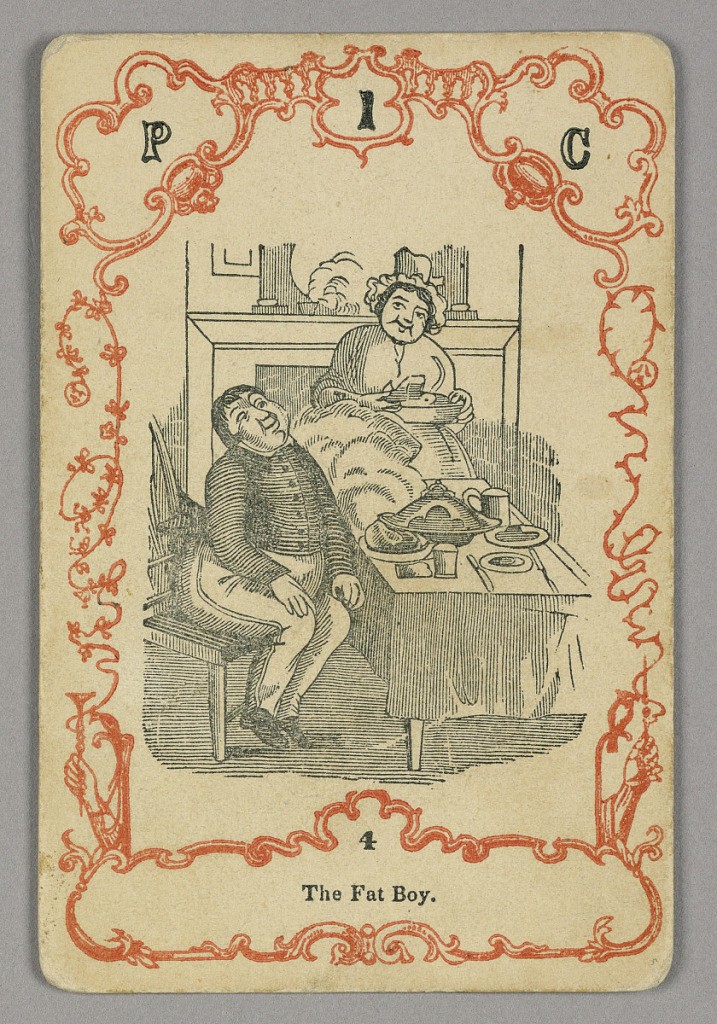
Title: Playing card
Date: ca. 1855
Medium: Red and black ink, paper
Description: At top: N 3 N; below central image: 3